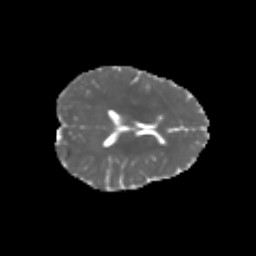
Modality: MD
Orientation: axial
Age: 7
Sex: female
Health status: healthy